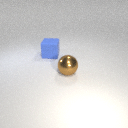
large blue rubber cube to the left of large brown metal sphere